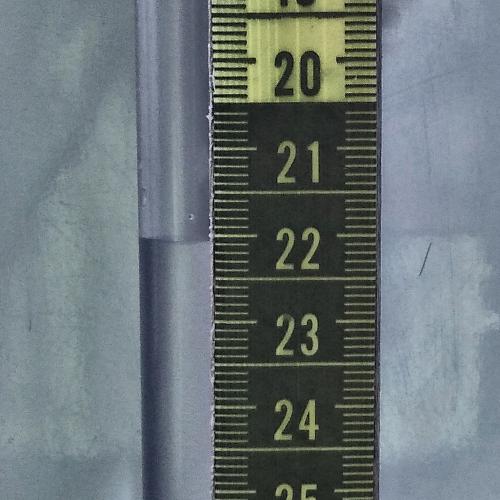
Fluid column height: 22.1 cm